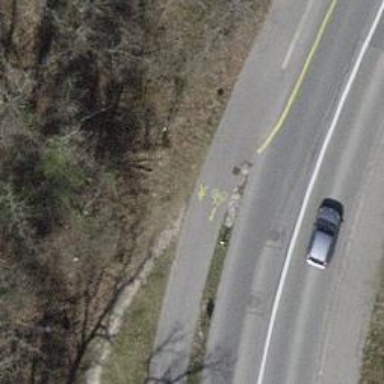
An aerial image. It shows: Asphalt cycleway.